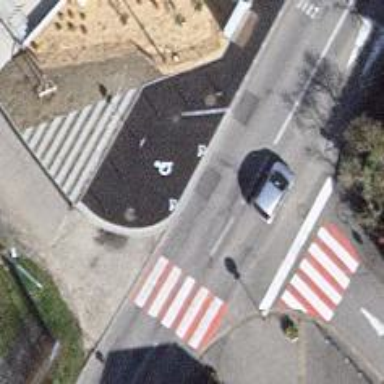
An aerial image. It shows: Parking area with parallel orientation.